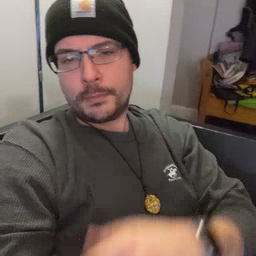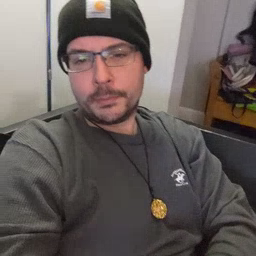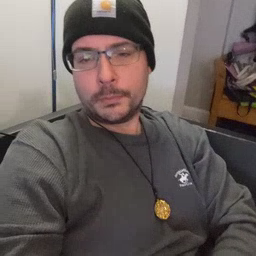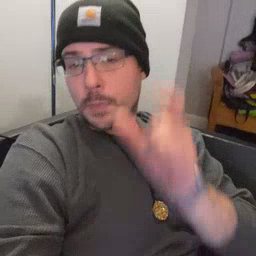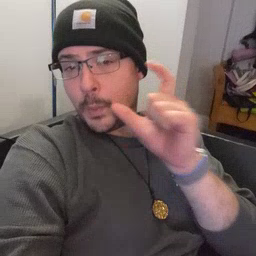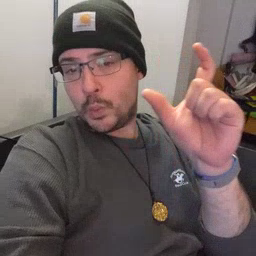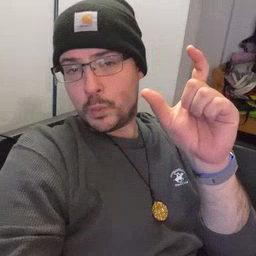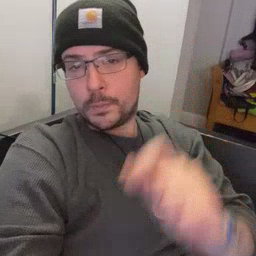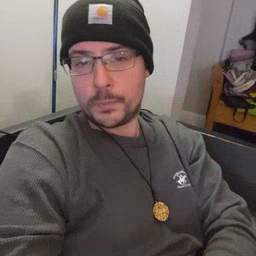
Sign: moon